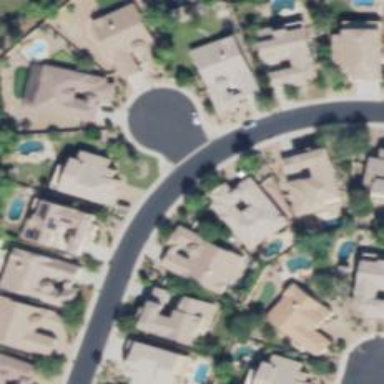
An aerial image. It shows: Asphalt road in residential area.